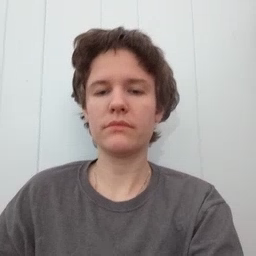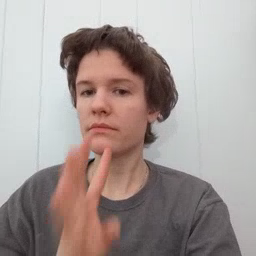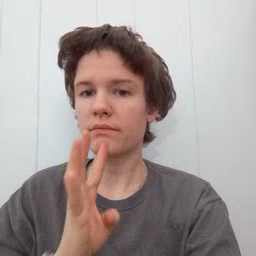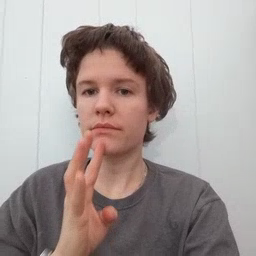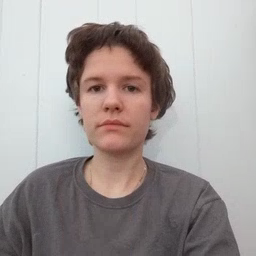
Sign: talk